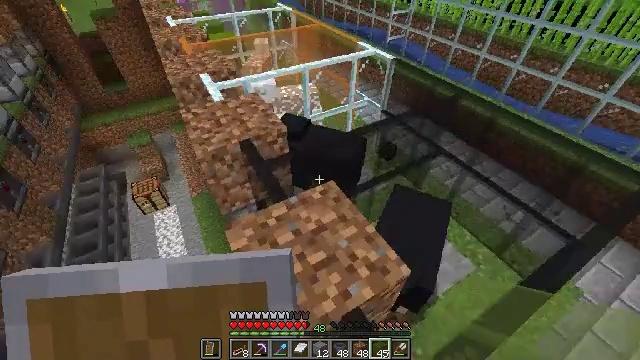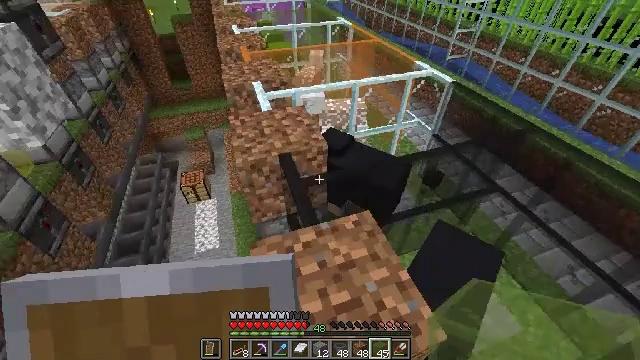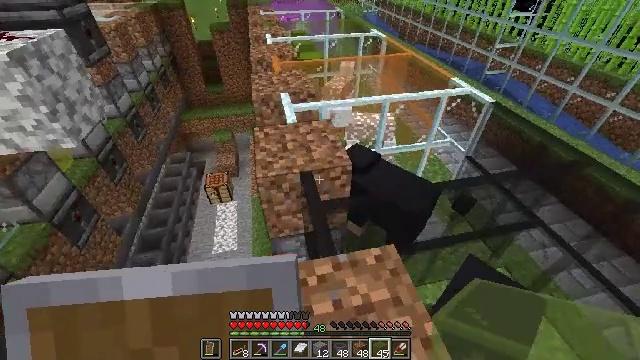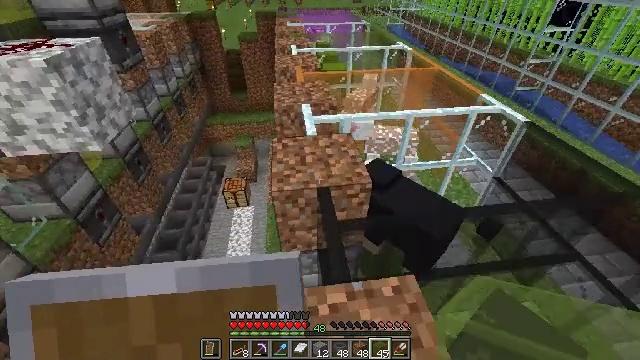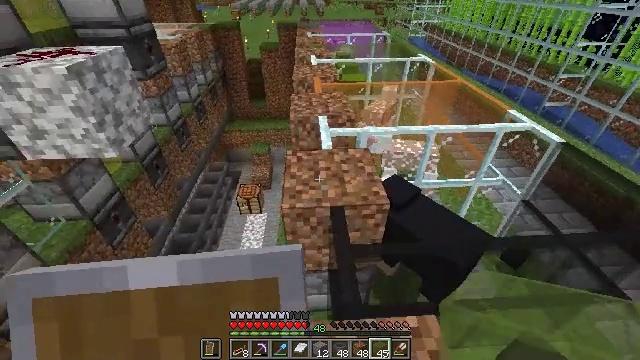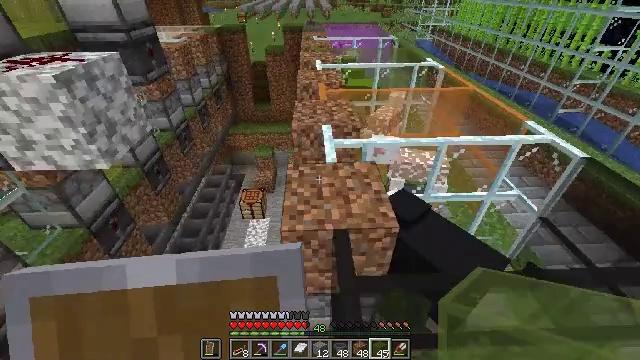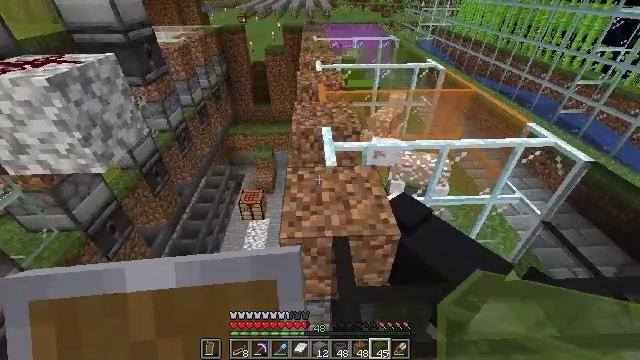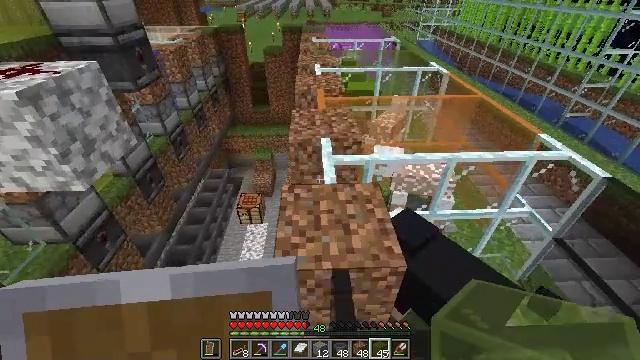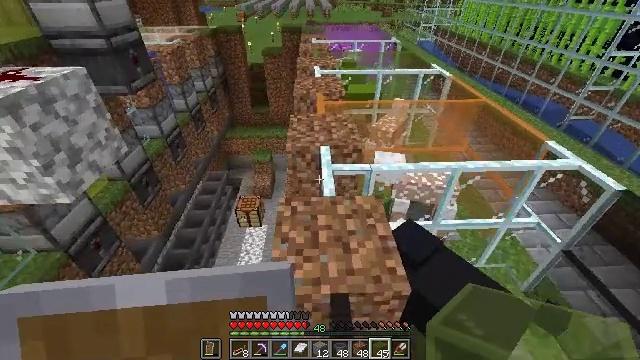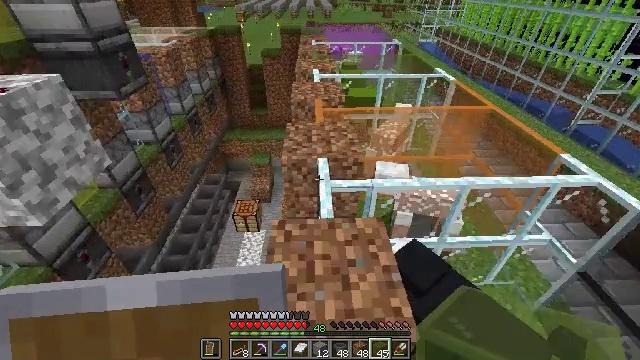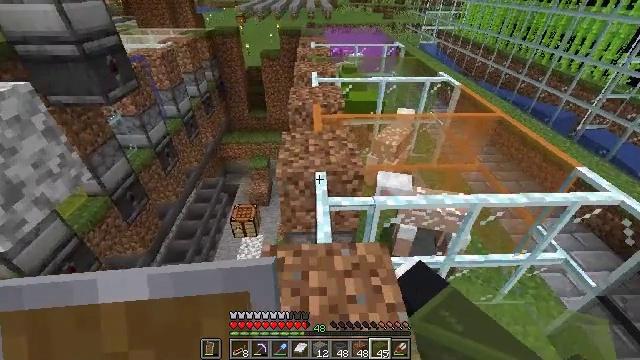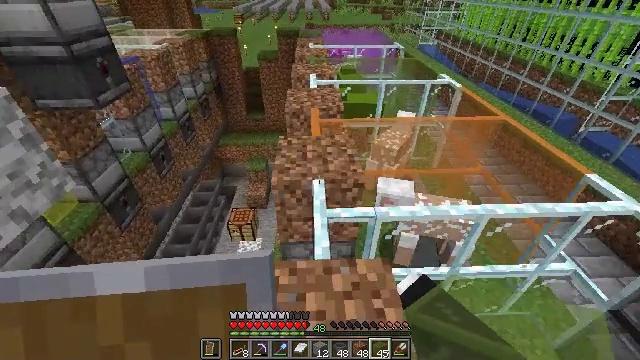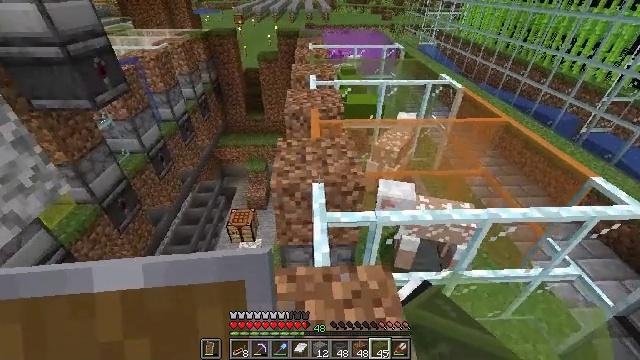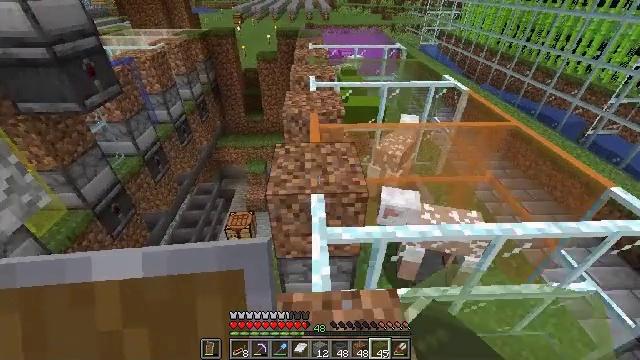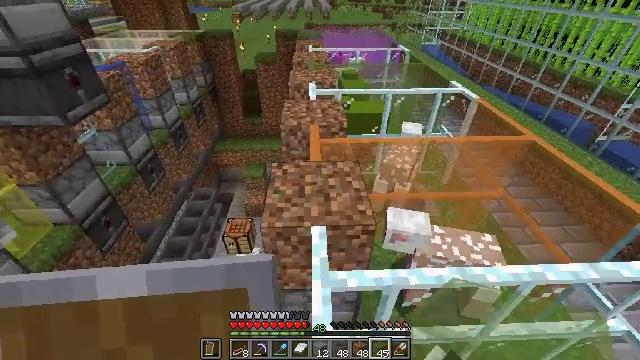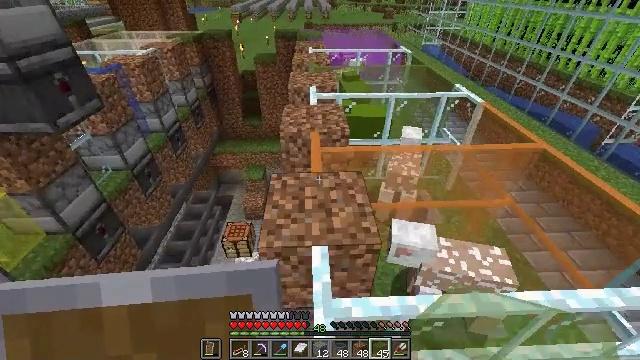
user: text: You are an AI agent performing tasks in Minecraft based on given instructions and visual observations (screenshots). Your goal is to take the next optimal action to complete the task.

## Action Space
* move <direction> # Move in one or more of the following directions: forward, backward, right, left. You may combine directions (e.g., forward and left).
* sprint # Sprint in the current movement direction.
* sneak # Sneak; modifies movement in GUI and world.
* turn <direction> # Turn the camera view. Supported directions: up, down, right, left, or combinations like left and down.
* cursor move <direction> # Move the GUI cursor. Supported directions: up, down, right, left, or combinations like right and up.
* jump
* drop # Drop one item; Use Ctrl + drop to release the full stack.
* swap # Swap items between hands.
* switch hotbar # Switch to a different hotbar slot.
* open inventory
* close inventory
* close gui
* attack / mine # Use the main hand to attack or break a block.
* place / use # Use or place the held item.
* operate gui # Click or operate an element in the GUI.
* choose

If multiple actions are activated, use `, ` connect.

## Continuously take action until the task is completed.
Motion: motion action
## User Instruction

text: Smash the green stained glass pane to retrieve it.
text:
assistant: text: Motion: move forward, turn left and up
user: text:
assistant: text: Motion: move forward, turn left and up
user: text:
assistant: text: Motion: move forward, turn left and up
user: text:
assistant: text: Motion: move forward, turn left and up
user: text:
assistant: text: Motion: move forward, turn left
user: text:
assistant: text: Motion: move forward
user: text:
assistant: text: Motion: move forward
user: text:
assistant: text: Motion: move forward
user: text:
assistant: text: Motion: move forward
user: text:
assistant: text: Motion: move forward
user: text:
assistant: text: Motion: move forward
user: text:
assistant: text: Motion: move forward
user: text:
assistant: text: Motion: move forward
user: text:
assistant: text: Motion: move forward
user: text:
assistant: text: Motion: move forward
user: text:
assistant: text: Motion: move forward
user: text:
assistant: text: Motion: move forward
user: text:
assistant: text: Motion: move forward
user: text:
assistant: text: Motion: move forward
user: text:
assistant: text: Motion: move forward
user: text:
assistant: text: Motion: move forward
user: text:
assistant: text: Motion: move forward
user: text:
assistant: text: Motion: move forward
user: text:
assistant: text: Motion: move forward
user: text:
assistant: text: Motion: move forward
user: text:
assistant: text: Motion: move forward
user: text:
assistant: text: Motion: move forward
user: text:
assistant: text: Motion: move forward, turn left
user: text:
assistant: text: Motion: move forward
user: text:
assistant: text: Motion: move forward